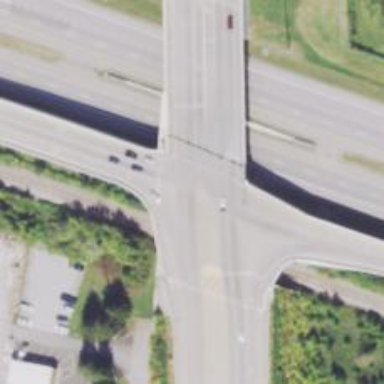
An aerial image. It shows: Trunk link highway.